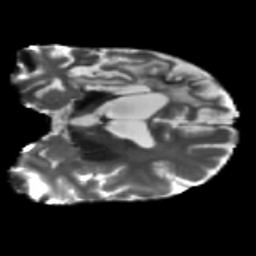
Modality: T2w
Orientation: coronal
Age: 56
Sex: male
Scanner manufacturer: siemens
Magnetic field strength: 3 T
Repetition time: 5.47 s
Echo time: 0.0854 s